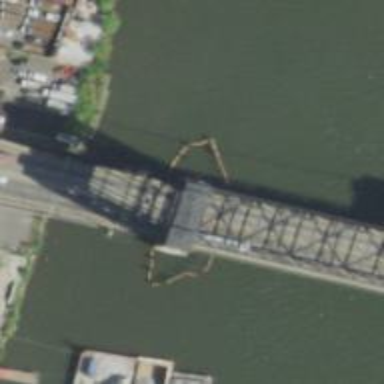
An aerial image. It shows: Trunk highway expressway that crosses lift bridge.